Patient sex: M
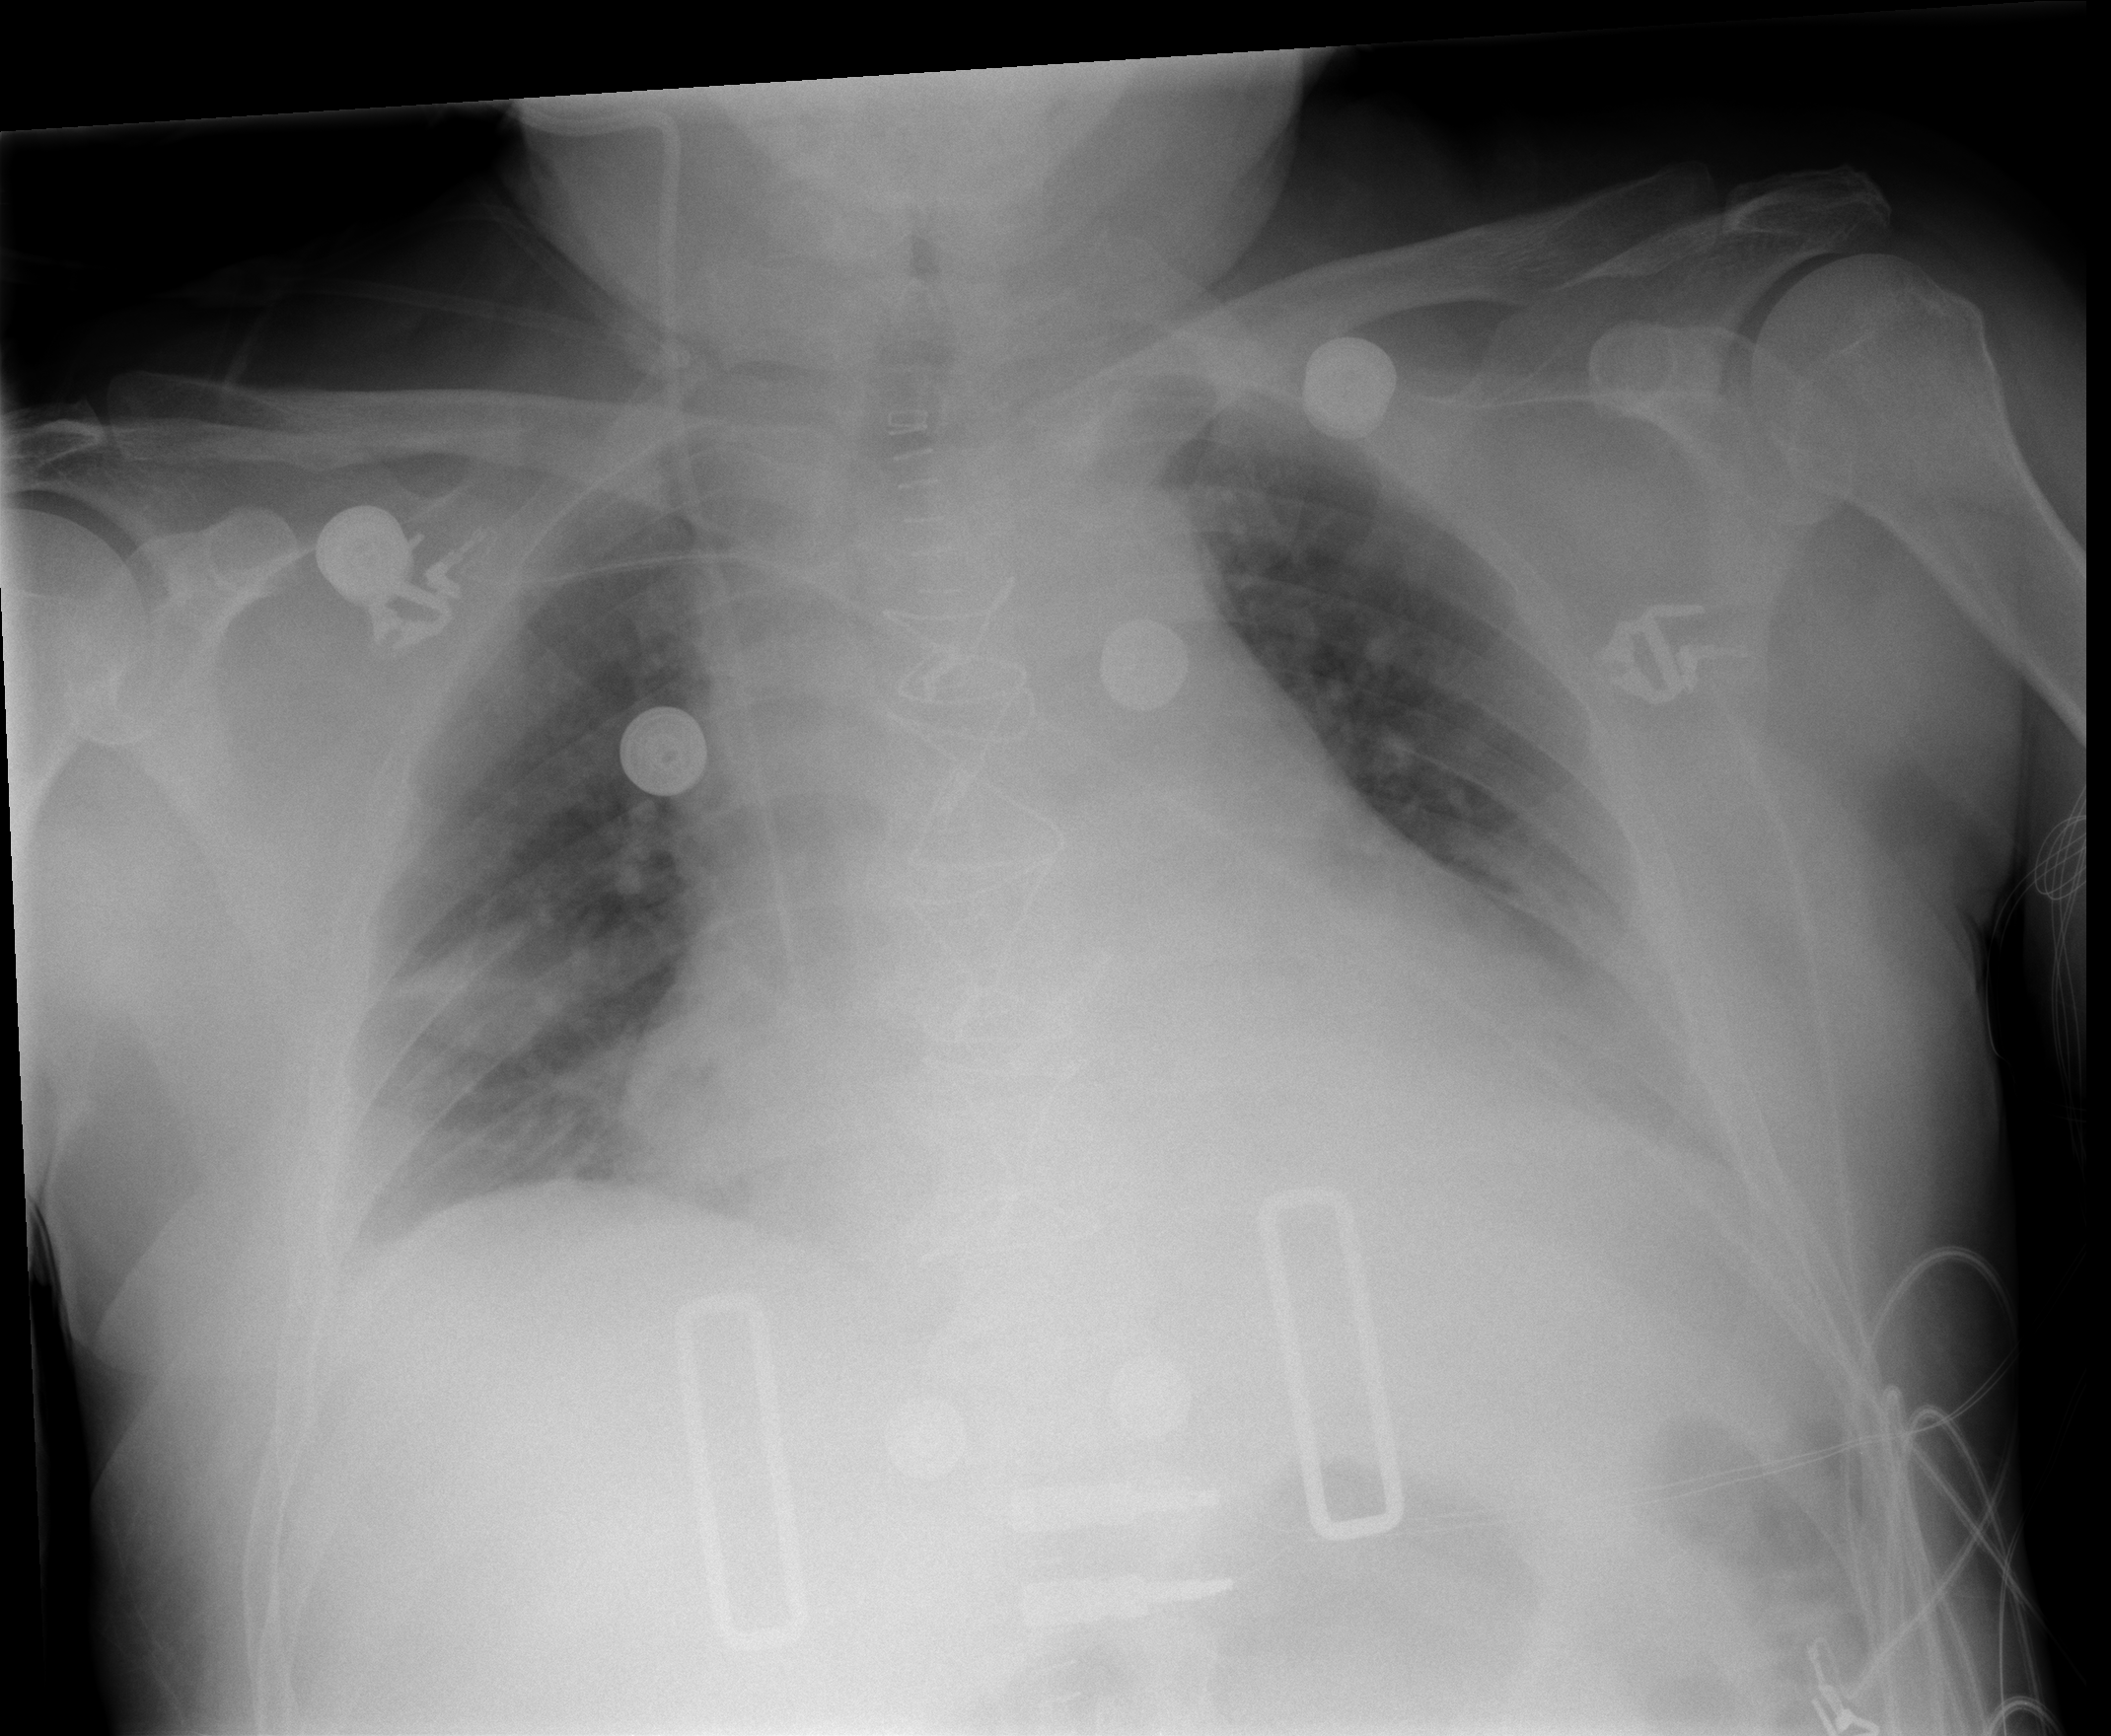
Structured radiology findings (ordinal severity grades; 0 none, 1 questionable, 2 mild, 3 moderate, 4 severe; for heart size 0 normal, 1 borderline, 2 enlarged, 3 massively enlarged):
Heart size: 2
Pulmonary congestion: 2
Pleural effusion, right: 0
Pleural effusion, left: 2
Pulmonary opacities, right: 0
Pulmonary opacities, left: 0
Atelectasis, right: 0
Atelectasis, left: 2